Question: I have the following table and I'd like to find the total number of unique users who have triggered event 'B' for example. And then group it by months.

Thanks in advance.
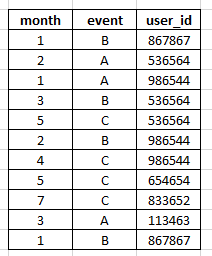
Answer: To get only the users who have only ever triggered B you can use 'NOT EXISTS':
'''
SELECT *
FROM elbat t1
WHERE t1.event = 'B'
AND NOT EXISTS (SELECT *
FROM elbat t2
WHERE t2.user_id = t1.user_id
AND t2.event <> 'B');
'''
I'm not sure what you mean with "And then group it by months.". Maybe the count per month?
'''
SELECT t1.month,
count(*)
FROM elbat t1
WHERE t1.event = 'B'
AND NOT EXISTS (SELECT *
FROM elbat t2
WHERE t2.user_id = t1.user_id
AND t2.event <> 'B')
GROUP BY t1.month;
'''